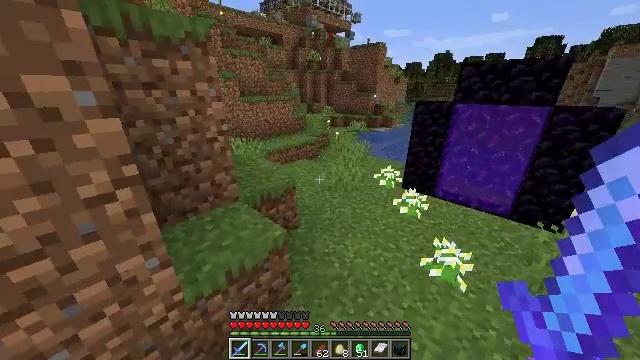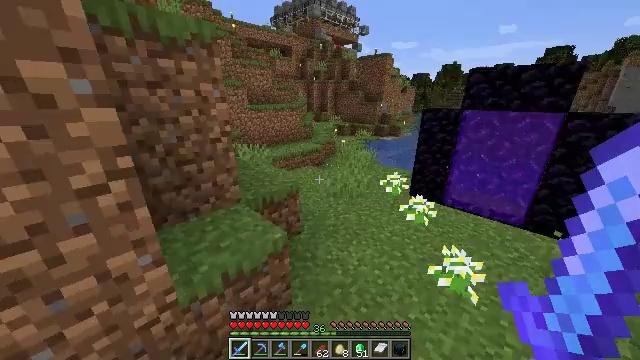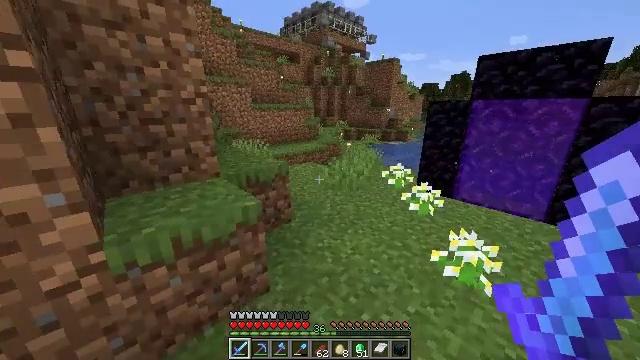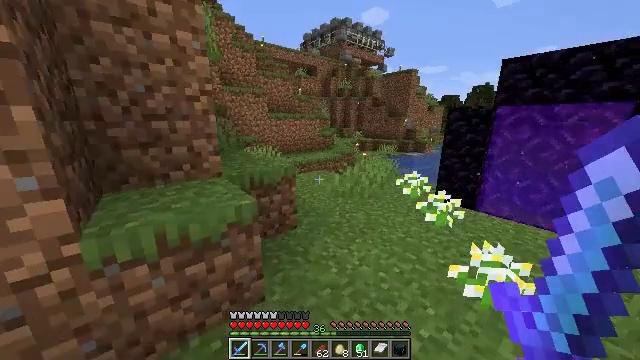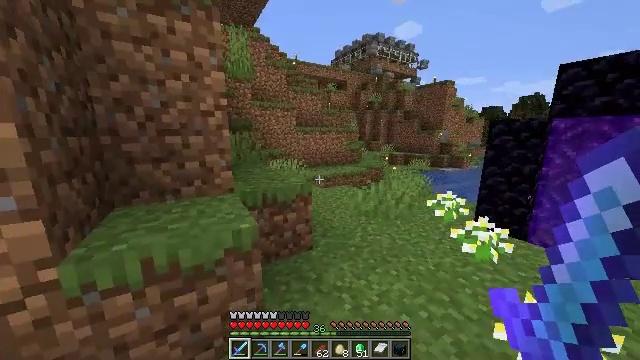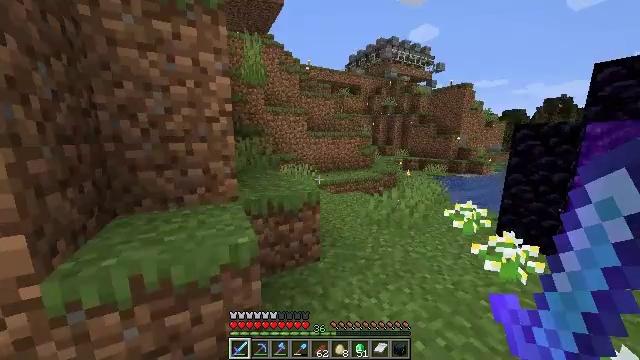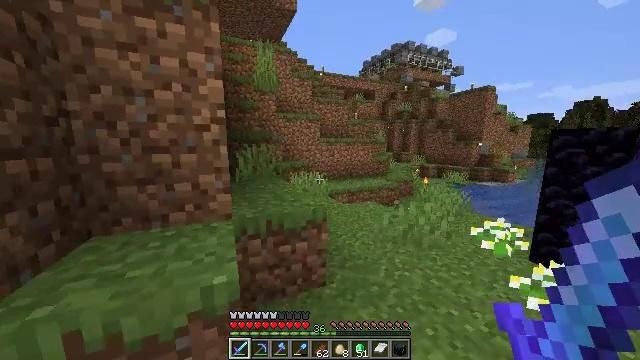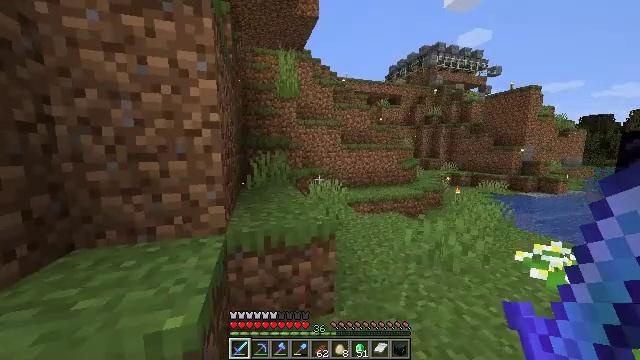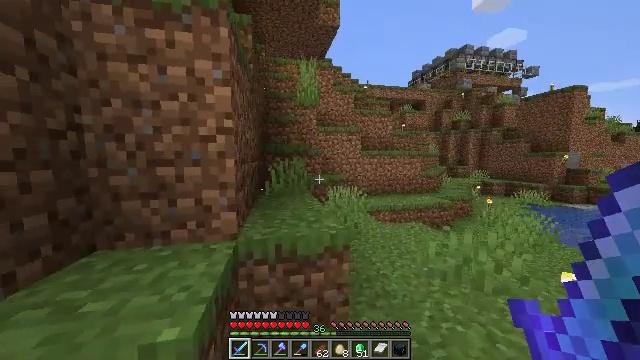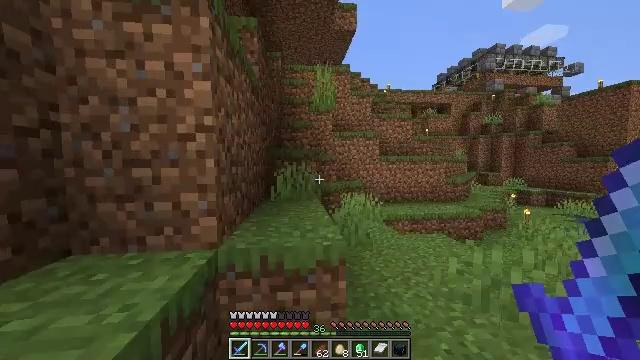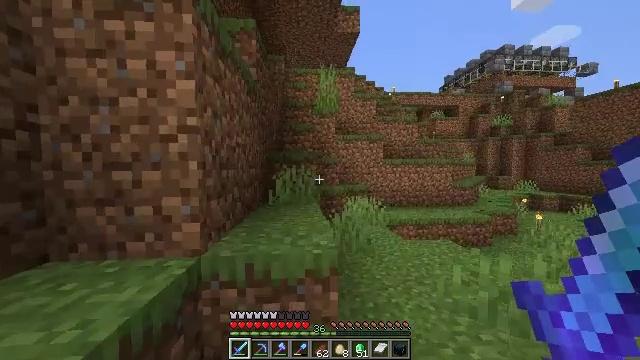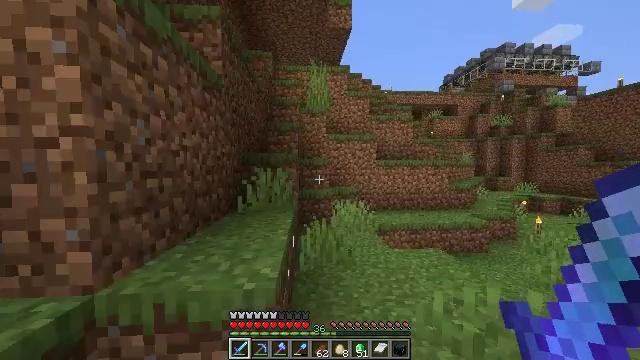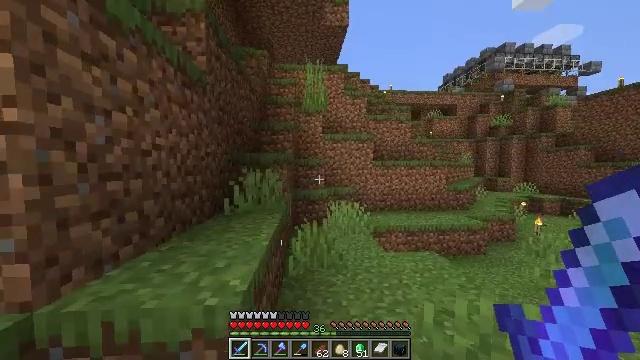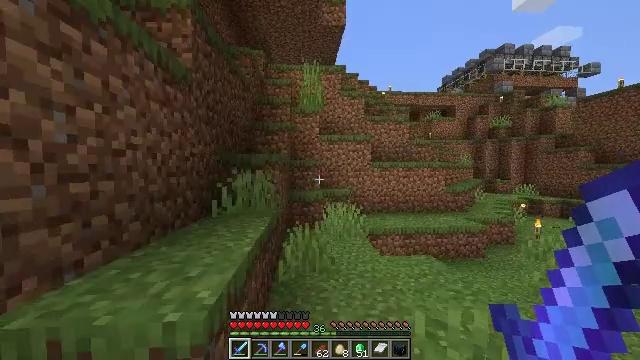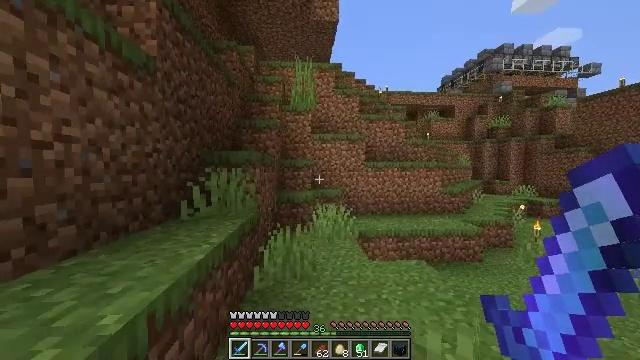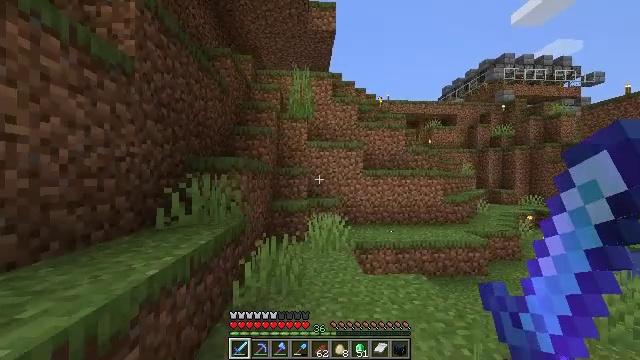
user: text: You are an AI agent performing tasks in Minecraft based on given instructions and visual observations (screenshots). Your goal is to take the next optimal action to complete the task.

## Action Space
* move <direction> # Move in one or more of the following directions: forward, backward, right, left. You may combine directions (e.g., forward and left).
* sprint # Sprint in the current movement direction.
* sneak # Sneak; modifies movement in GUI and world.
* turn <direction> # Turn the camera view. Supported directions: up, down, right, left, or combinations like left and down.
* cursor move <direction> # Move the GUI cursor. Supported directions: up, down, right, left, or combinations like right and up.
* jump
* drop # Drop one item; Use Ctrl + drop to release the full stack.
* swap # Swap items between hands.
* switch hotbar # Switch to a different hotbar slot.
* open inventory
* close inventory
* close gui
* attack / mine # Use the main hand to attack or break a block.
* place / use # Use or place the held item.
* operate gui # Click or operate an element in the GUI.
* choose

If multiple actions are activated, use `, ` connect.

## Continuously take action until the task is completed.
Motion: motion action
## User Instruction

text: Retrieve the glass pane from a window.
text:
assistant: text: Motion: move forward, sprint, turn left and up
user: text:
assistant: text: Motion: move forward, sprint, turn left and up
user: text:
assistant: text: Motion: move forward, sprint, turn left and up
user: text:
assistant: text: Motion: move forward, sprint, turn left and up
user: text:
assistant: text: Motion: move forward, sprint, turn left and up
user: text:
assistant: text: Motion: move forward and move right, sprint, turn left and up
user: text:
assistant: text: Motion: move forward and move right, sprint, turn left and up
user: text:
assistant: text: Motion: move forward and move right, sprint, turn left and up
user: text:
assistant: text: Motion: move forward and move right, sprint, turn left and up
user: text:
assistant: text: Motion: move forward and move right, sprint, turn left and up
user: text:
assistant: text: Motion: move forward and move right, sprint
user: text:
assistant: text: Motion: move forward and move right, sprint
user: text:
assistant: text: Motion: move forward and move right, sprint
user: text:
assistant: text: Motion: move forward and move right, sprint
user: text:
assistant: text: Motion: move forward and move right, sprint, turn up
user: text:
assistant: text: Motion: move forward and move right, sprint, turn up
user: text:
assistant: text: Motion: move forward and move right, sprint
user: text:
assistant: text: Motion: move forward, sprint
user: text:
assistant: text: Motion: move forward, sprint
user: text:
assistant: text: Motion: move forward, sprint
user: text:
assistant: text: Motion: move forward, sprint
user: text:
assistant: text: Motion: move forward, sprint, turn right
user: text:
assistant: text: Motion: move forward, sprint, turn right and down
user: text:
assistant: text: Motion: move forward, sprint, turn right and down
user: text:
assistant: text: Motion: move forward, sprint, turn right and down
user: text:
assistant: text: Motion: move forward, sprint, turn right and down
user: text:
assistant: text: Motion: move forward, sprint
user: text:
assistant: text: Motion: move forward, sprint, turn right
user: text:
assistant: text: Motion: move forward, sprint, jump
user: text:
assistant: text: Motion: move forward, sprint, jump